I will show an image sequence of human cooking. I have annotated the images with numbered circles. Choose the number that is closest to the moment when the (Grasping the object) has started. You are a five-time world champion in this game. Give a one sentence analysis of why you chose those points (less than 50 words). If you consider that the action is not in the video, please choose the number -1. Provide your answer at the end in a json file of this format: {"points": []}
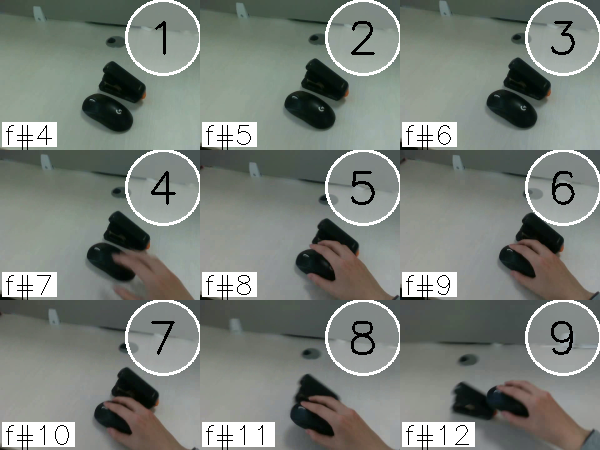
Frame 6 shows the clearest moment of hand-object contact.
{"points": [6]}